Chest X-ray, PA view. Patient: 16 years old, sex F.
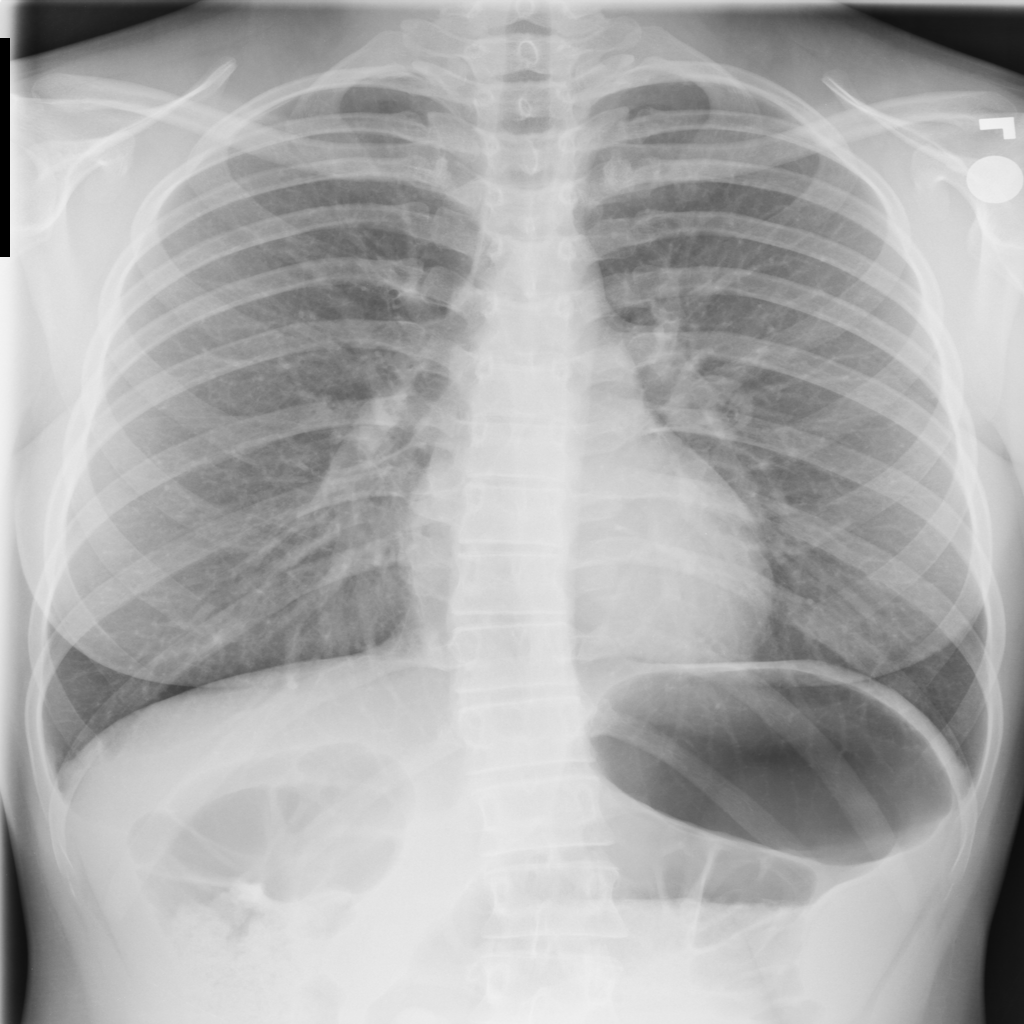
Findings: No Finding